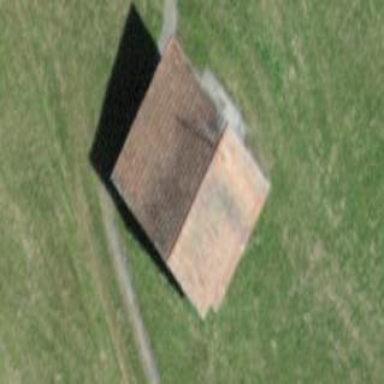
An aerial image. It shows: Barn.